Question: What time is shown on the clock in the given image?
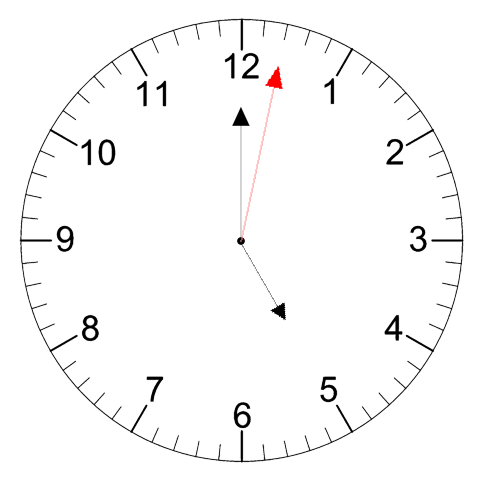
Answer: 05:00:02